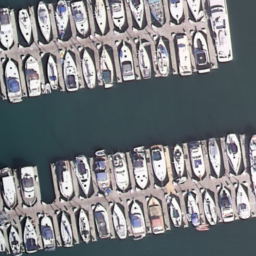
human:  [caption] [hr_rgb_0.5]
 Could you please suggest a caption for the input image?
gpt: Many boats docked in lines at the harbor and the water is deep blue .

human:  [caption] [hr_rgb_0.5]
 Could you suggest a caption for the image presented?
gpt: Many boats docked in lines at the harbor and some positions are free .

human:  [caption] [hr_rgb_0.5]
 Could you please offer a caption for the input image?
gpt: Lots of boats docked in lines at the harbor .

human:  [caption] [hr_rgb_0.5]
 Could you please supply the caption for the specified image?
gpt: Lots of boats docked at the harbor and the boats are closed to each other .

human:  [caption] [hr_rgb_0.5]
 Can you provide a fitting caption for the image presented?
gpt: Lots of boats docked in lines at the harbor and the boats are closed to each other .